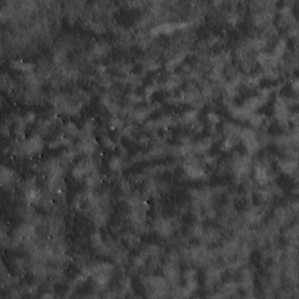
Label: non_frost